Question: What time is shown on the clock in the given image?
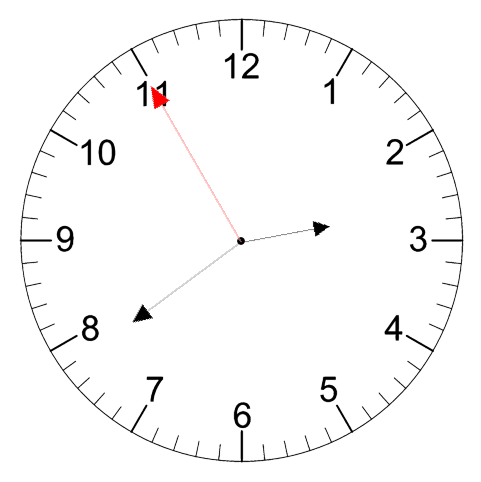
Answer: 02:38:55